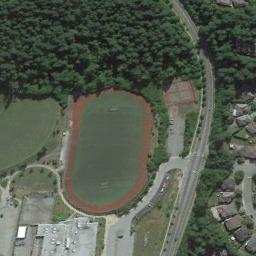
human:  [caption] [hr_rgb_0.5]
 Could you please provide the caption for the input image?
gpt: There are many trees near the ground track field .

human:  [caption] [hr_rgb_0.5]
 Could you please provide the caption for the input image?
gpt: The ground track field is next to a forest and some other sports areas are next to the ground track field .

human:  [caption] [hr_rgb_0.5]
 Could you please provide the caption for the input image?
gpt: Track and field are next to buildings, Forests and roads .

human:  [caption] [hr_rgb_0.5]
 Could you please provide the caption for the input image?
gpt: There is an unfinished track and field .

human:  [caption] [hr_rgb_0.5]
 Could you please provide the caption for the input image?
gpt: There are many green trees beside the ground track field with a red track .